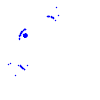
Particle: electron